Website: crate-barrel
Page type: customer-info-address
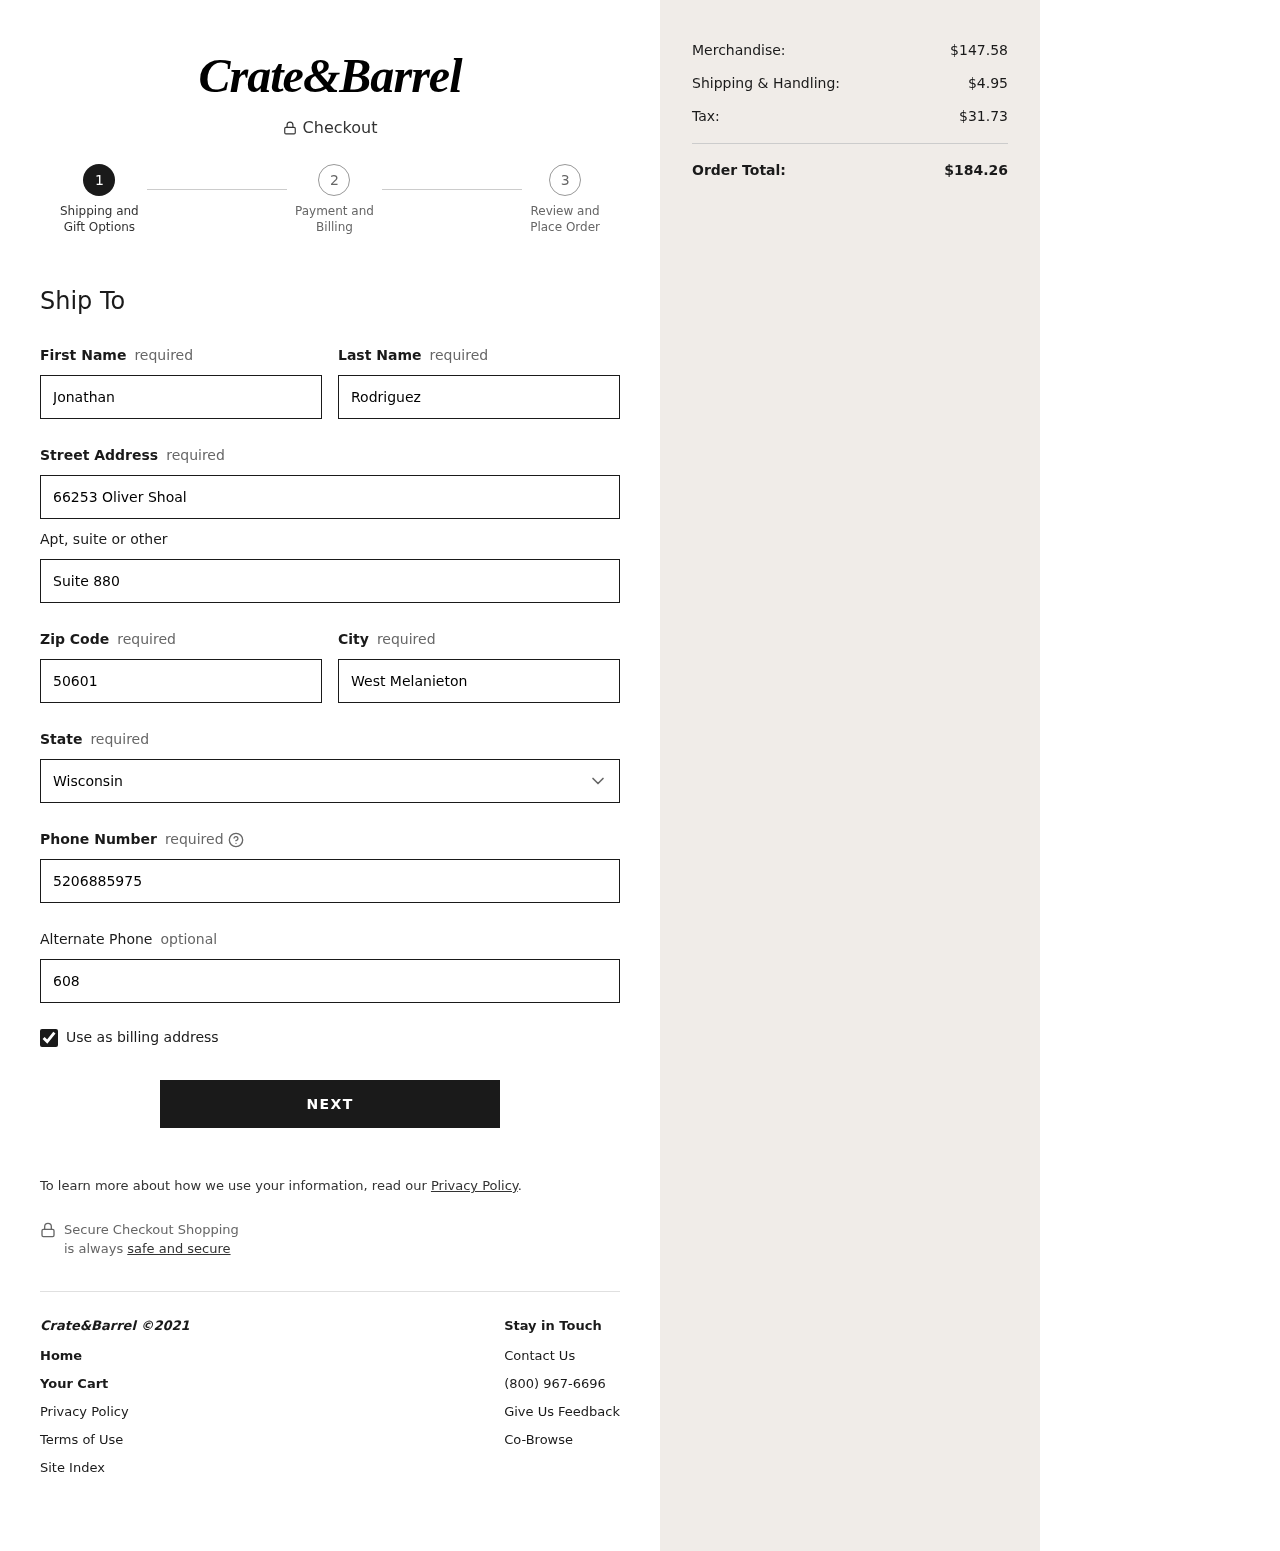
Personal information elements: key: PII_STATE
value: Wisconsin
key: PII_FIRSTNAME
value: Jonathan
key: PII_LASTNAME
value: Rodriguez
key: PII_STREET
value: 66253 Oliver Shoal
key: PII_STREET2
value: Suite 880
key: PII_POSTCODE
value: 50601
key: PII_CITY
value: West Melanieton
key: PII_PHONE
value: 5206885975
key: PII_PHONE_ALT
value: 6084610961
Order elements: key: ORDER_SUBTOTAL
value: $147.58
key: ORDER_SHIPPING_COST
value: $4.95
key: ORDER_TAX
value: $31.73
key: ORDER_TOTAL
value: $184.26